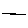
Label: line